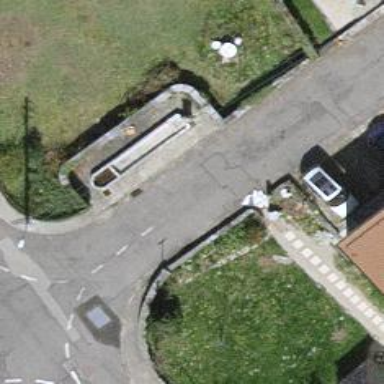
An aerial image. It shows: Fountain.